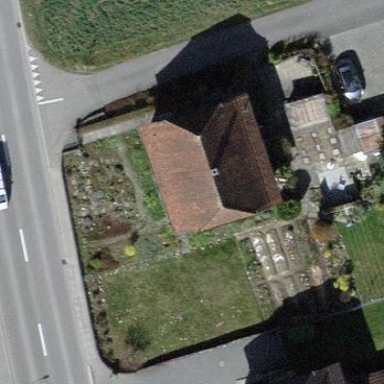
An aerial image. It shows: Detached building.